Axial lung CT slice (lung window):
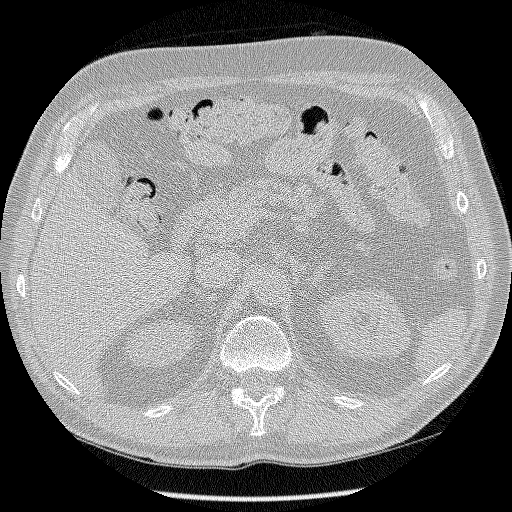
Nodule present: no